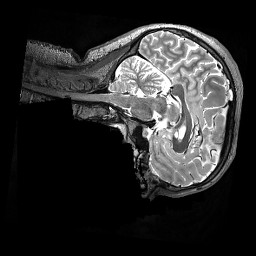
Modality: T2w
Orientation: sagittal
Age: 21
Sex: male
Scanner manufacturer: siemens
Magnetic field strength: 3 T
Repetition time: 3.2 s
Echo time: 0.562 s